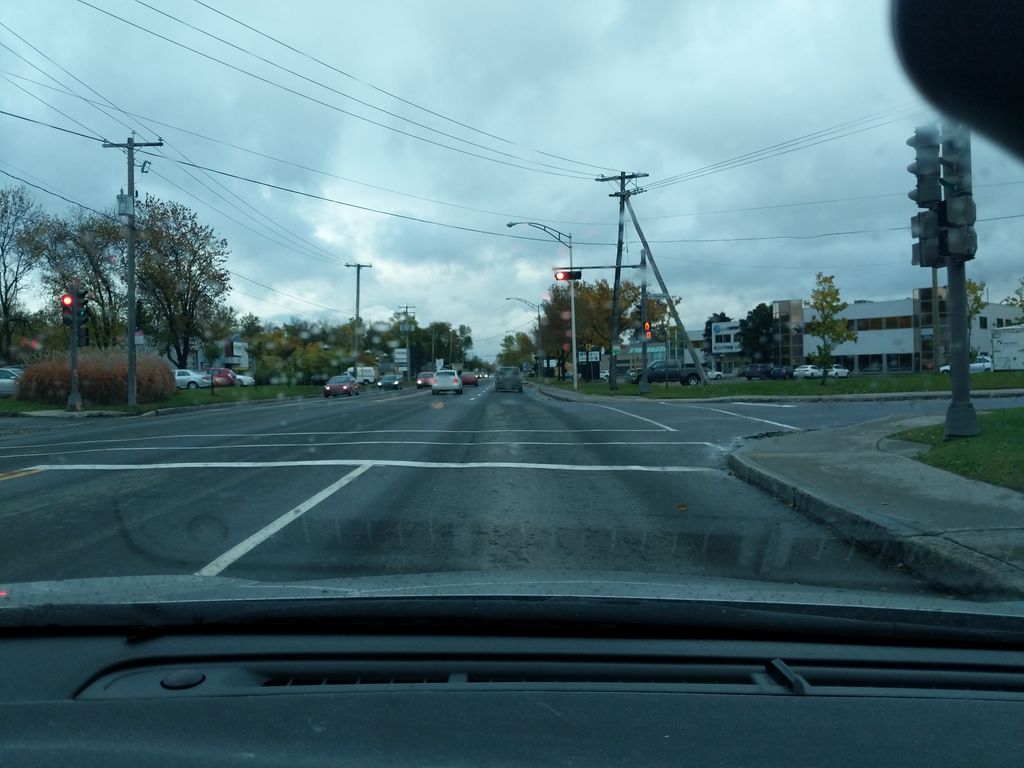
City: quebec_city